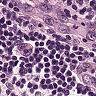
Metastatic tissue present: no